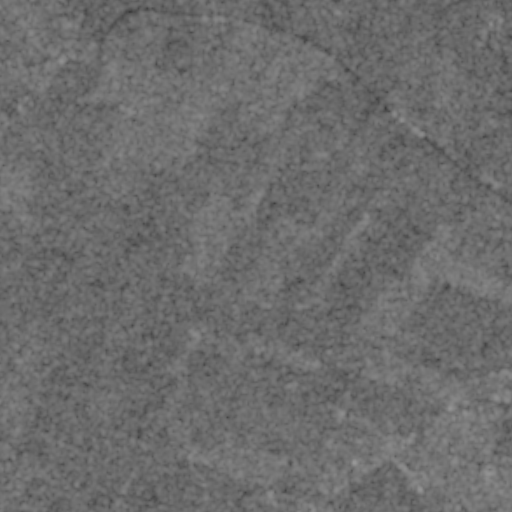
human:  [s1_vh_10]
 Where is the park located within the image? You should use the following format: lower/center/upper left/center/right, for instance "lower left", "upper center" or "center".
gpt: The park is located in the lower left of the image.
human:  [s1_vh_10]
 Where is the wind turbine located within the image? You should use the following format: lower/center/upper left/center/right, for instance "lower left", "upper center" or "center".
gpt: The wind turbine is located in the upper left of the image.
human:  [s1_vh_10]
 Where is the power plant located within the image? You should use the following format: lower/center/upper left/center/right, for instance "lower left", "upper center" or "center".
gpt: There is no power plant in the image.

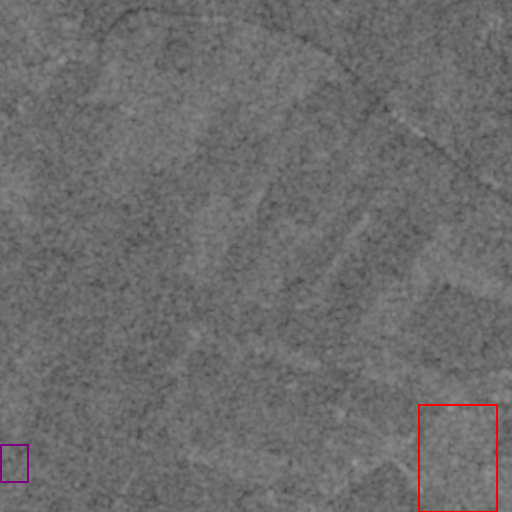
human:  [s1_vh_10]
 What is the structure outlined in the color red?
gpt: The structure outlined in red is a crop field.
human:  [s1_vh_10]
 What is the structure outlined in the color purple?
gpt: The structure outlined in purple is a park.
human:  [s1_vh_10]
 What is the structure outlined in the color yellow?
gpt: There is no yellow outline.